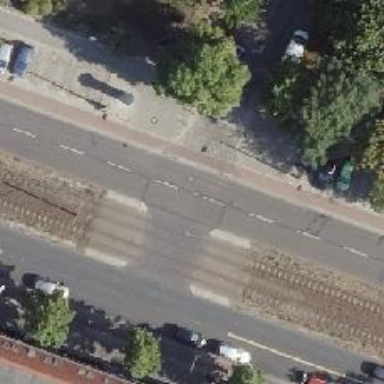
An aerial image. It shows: Secondary road with asphalt surface. There is cycle track on the right side.